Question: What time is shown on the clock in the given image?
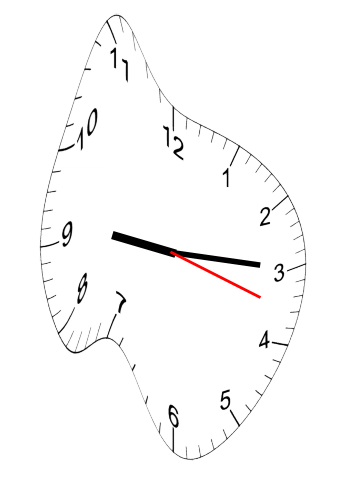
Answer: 09:15:18